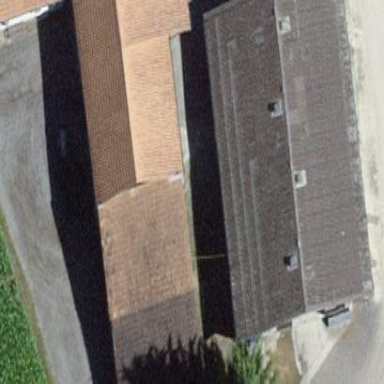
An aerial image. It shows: Barn.